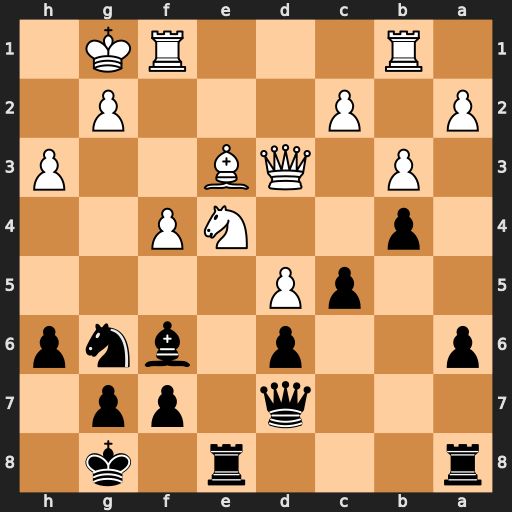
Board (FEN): r3r1k1/3q1pp1/p2p1bnp/2pP4/1p2NP2/1P1QB2P/P1P3P1/1R3RK1
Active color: b
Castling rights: -
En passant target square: -
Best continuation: Rxe4 Qxe4 Re8